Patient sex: F
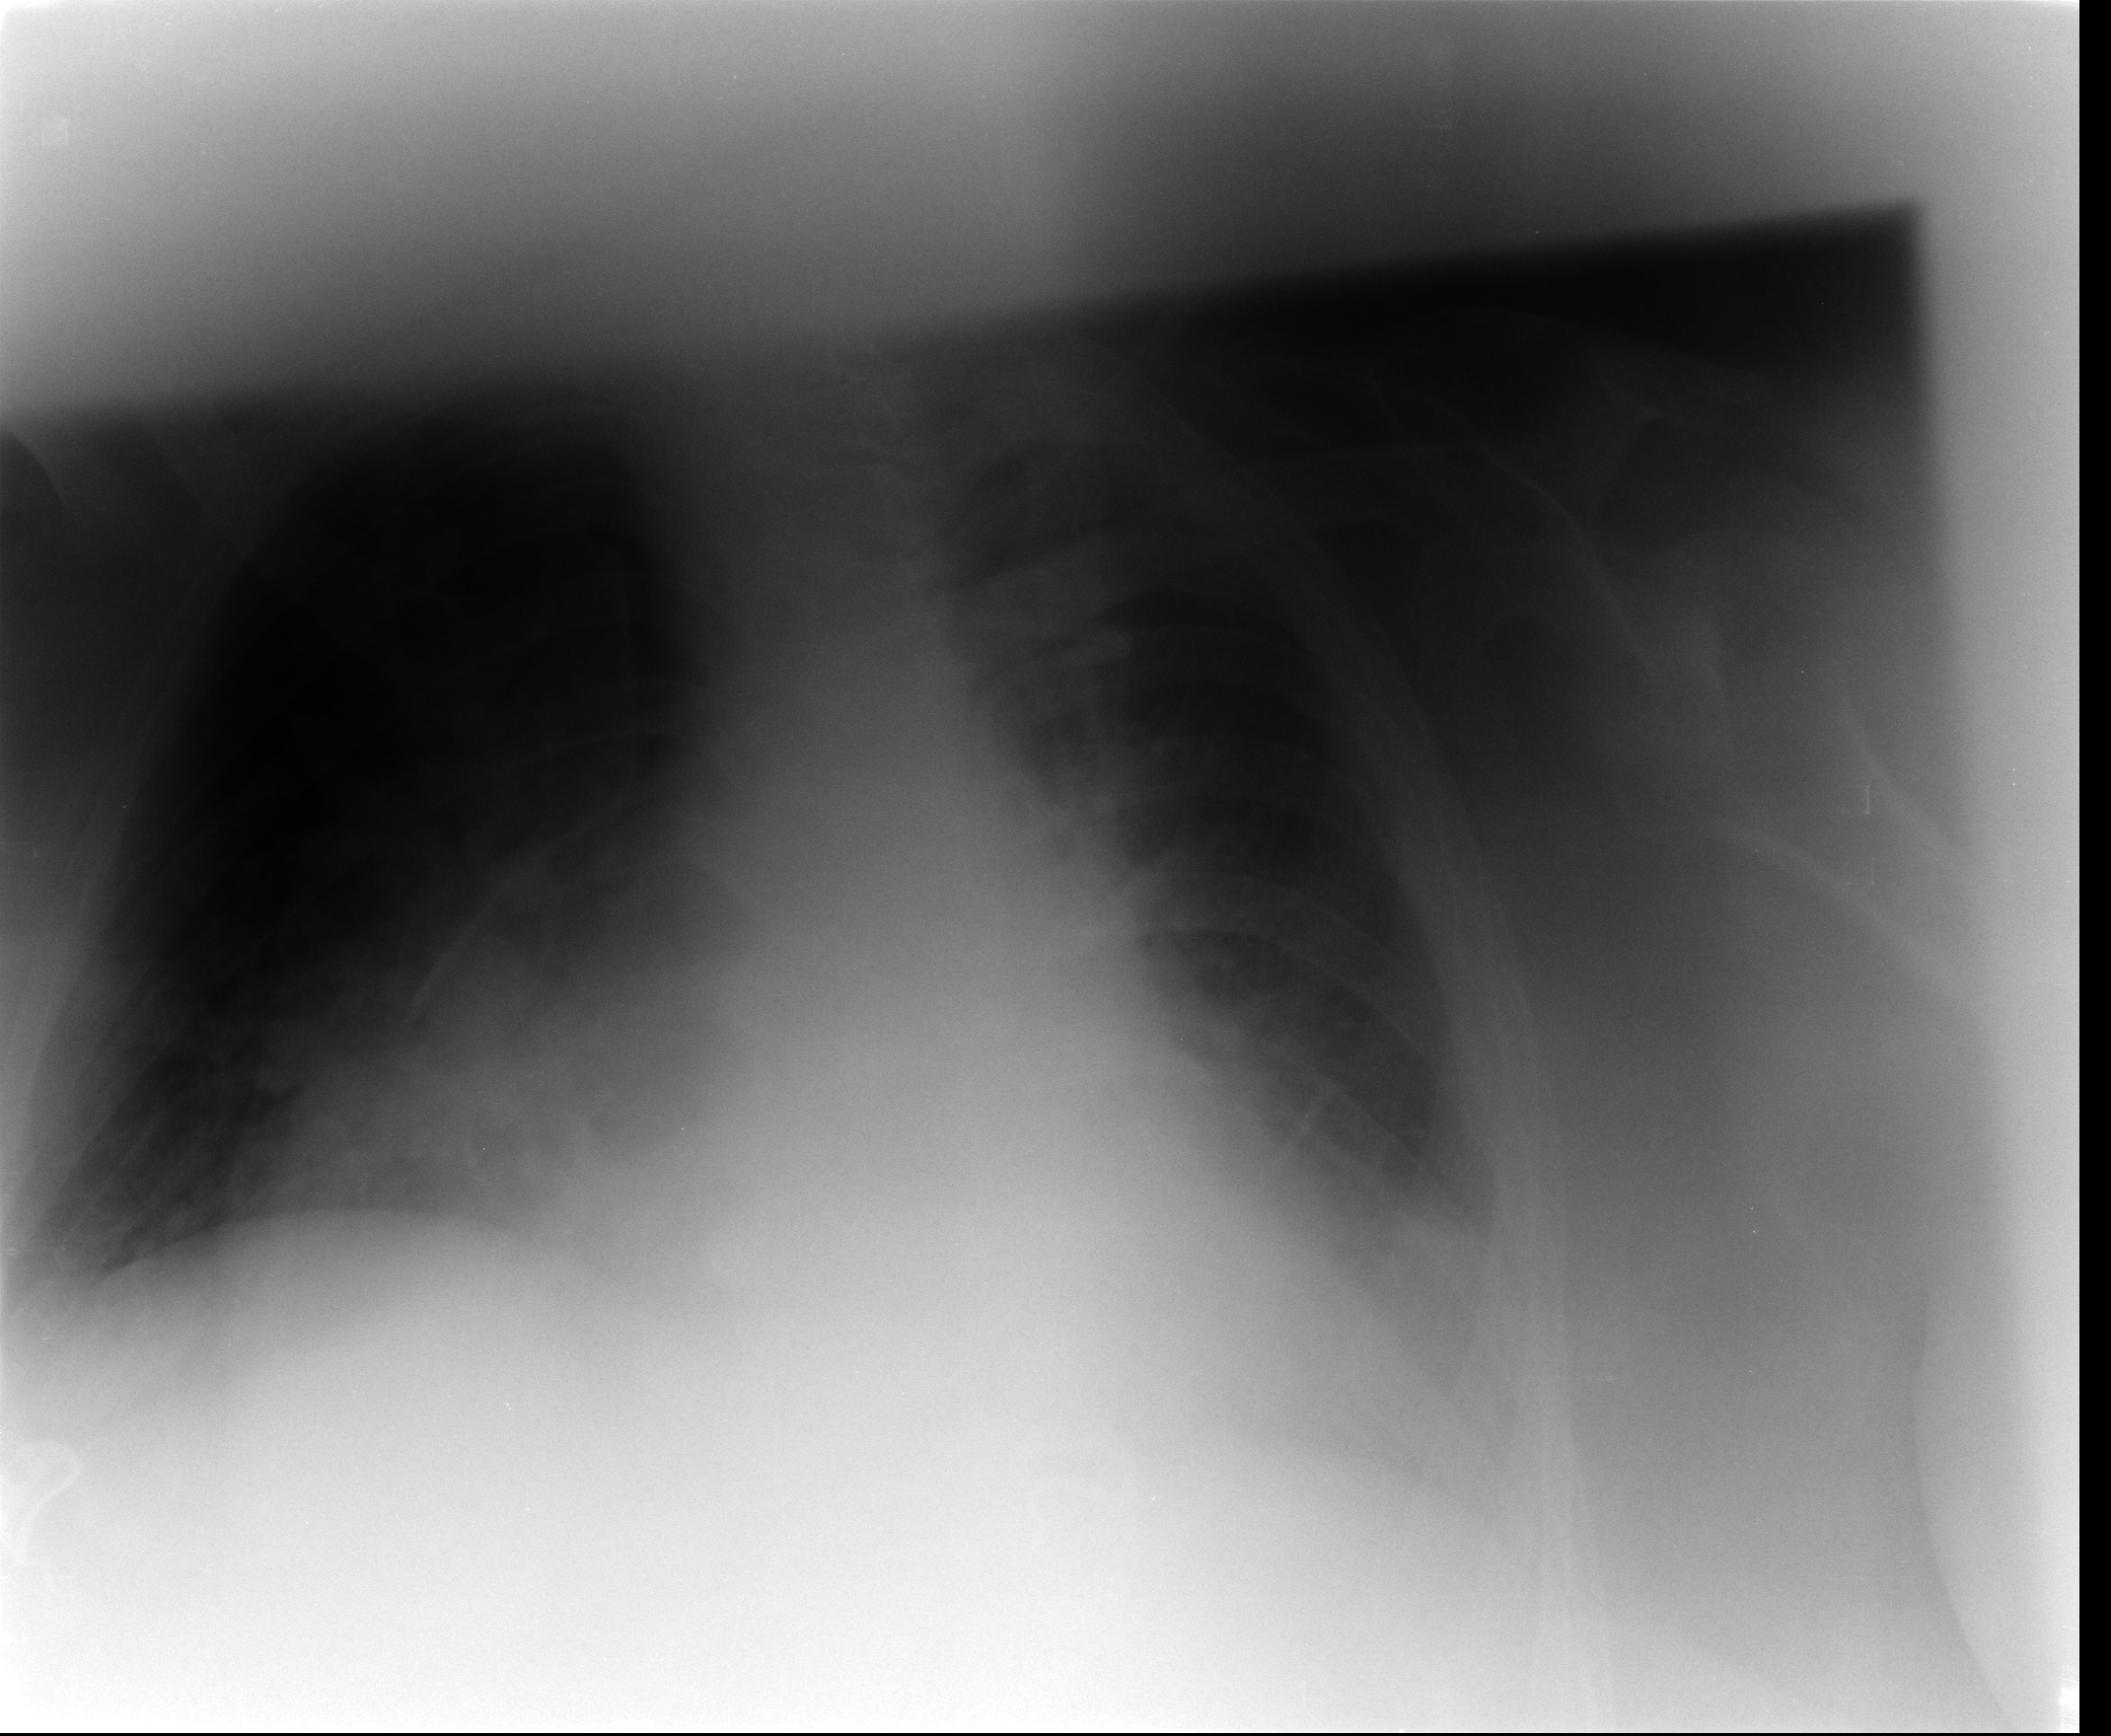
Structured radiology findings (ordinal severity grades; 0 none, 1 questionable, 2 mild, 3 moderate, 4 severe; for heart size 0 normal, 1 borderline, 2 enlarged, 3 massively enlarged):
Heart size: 2
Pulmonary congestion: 2
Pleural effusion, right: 0
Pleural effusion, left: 2
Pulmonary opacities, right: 0
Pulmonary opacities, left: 0
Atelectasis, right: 0
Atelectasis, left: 2